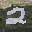
Label: 2